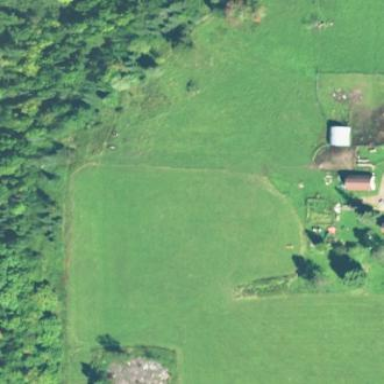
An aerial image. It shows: Farmyard area.